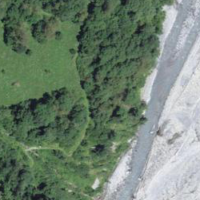
EUNIS habitat code: 43
Species observed at this site:
Lilium bulbiferum